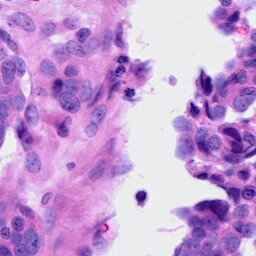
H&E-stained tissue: Ovarian